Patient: sex M, age 65
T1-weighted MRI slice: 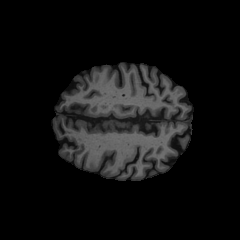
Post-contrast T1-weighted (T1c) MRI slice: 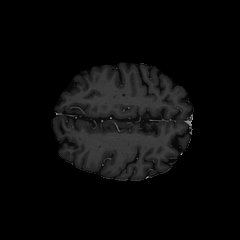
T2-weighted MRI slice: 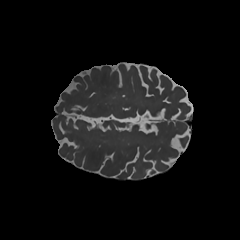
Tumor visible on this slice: no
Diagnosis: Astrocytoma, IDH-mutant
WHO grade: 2